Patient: sex M, age 38
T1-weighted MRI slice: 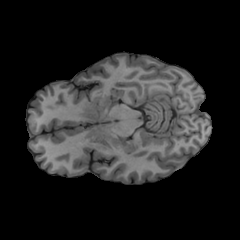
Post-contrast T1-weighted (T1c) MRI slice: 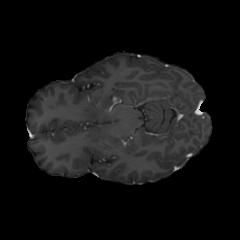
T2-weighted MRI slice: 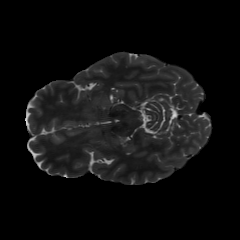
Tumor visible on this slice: no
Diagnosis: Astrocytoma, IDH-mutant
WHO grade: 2